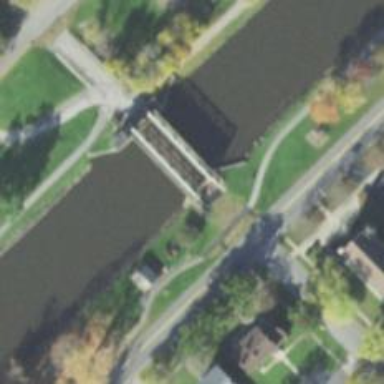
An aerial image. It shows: Footway road that includes lift bridge.